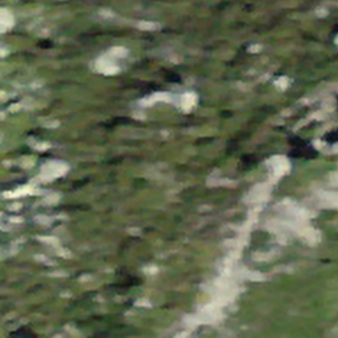
Label: other